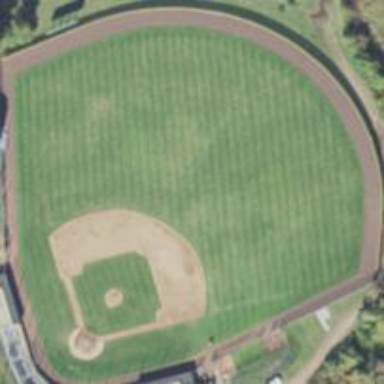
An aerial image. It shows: Baseball pitch for leisure land.